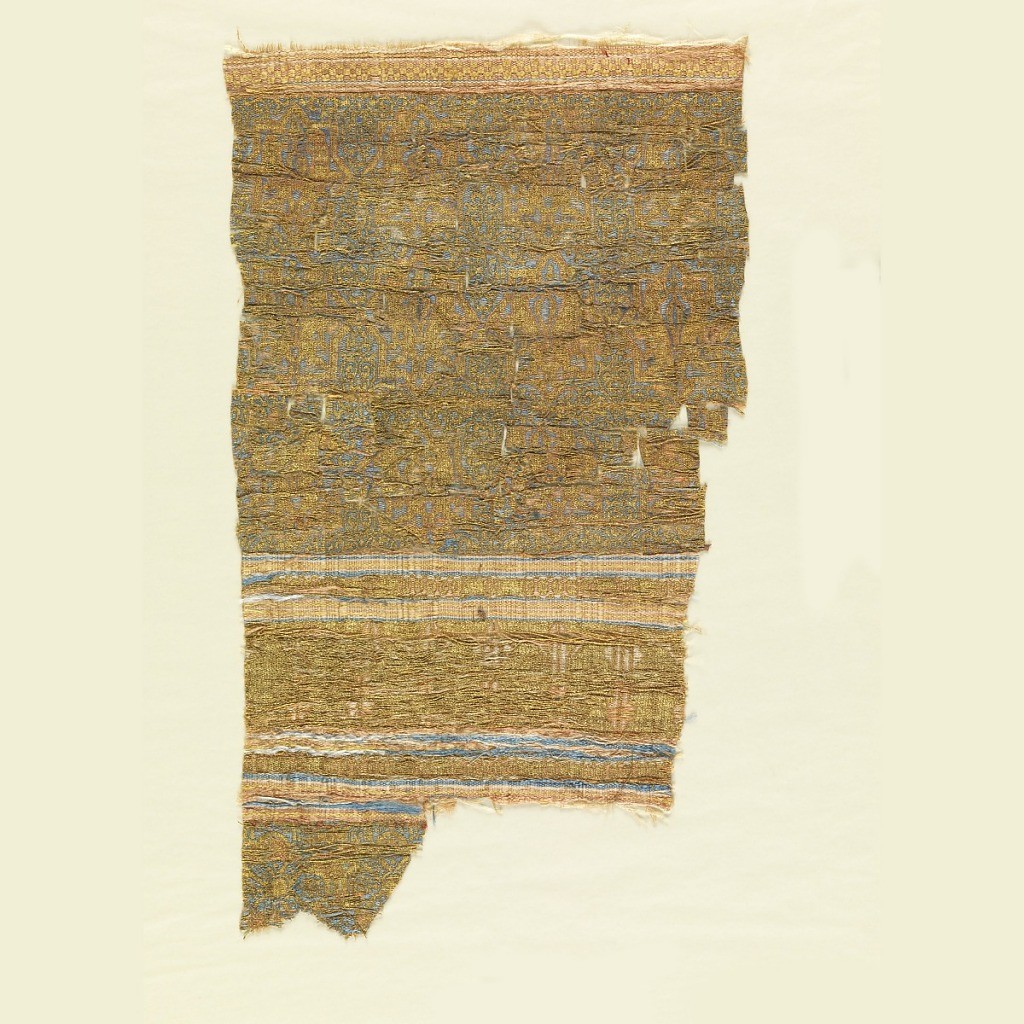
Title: Textile
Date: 13th century
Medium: silk, metallic yarns (beaten gold on vellum, wrapped around silk core) Technique: plain compound weave
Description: A fragment from a set of vestments found at the Cathedral of Lerida. A central band of eight-pointed stars enclosing rampant lions, separated by cross-shaped ornaments. Above, a band of pseudo-Kufic letters in white on gold ground. A narrow checked band below.  In blue, pink, and yellow silk and gold metallic threads.